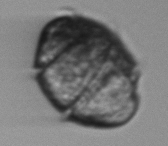
Label: Margalefidinium